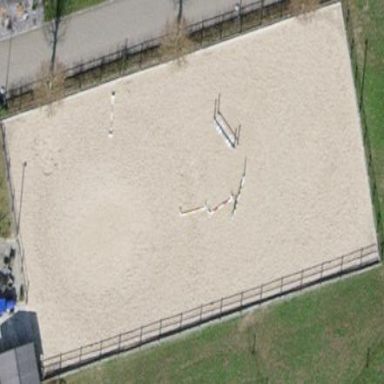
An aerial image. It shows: Equestrian pitch for leisure land activities.